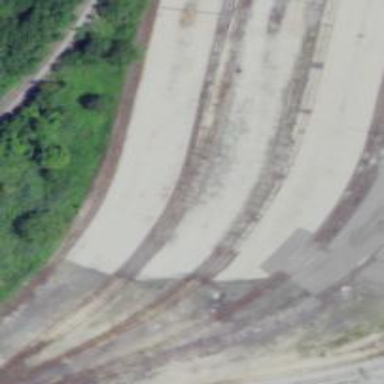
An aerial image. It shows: Railway yard in service.